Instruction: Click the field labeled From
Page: home
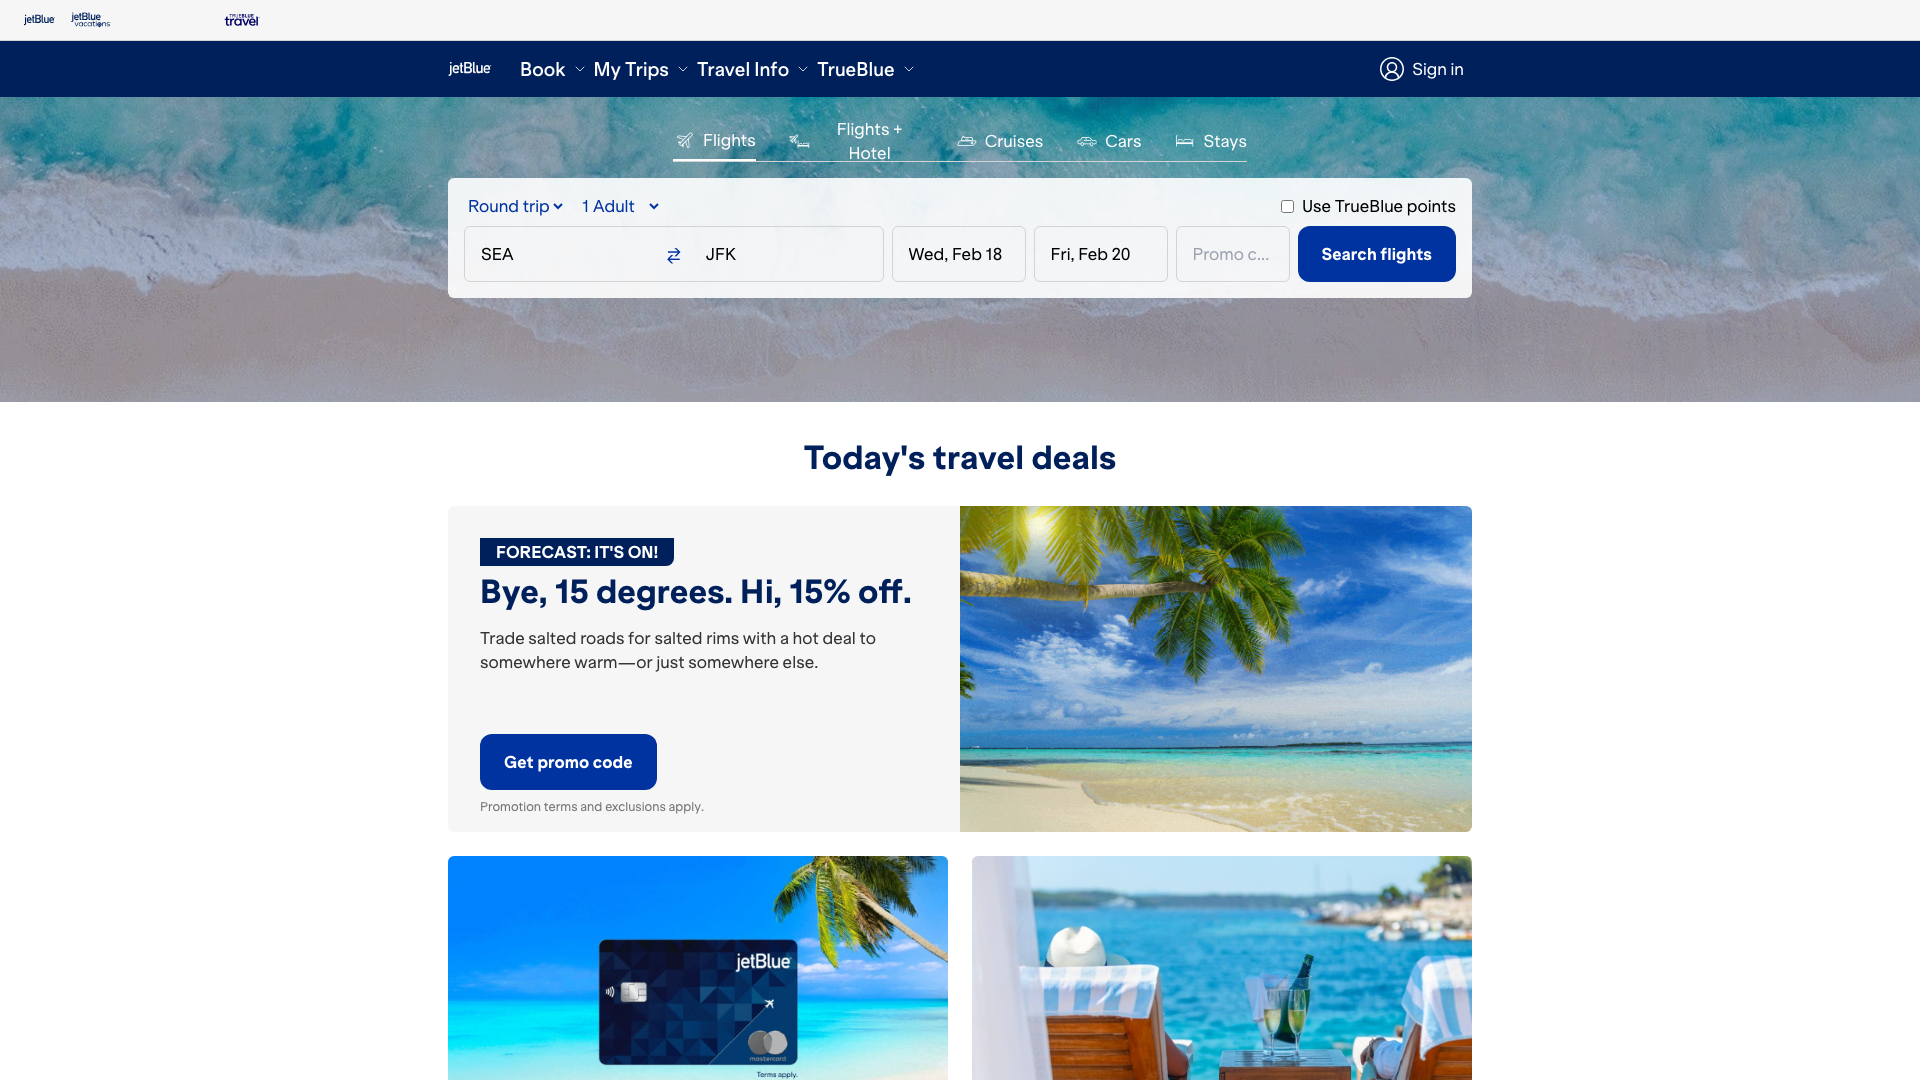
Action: click